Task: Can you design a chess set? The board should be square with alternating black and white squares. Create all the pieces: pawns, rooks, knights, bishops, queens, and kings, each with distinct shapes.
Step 2114:
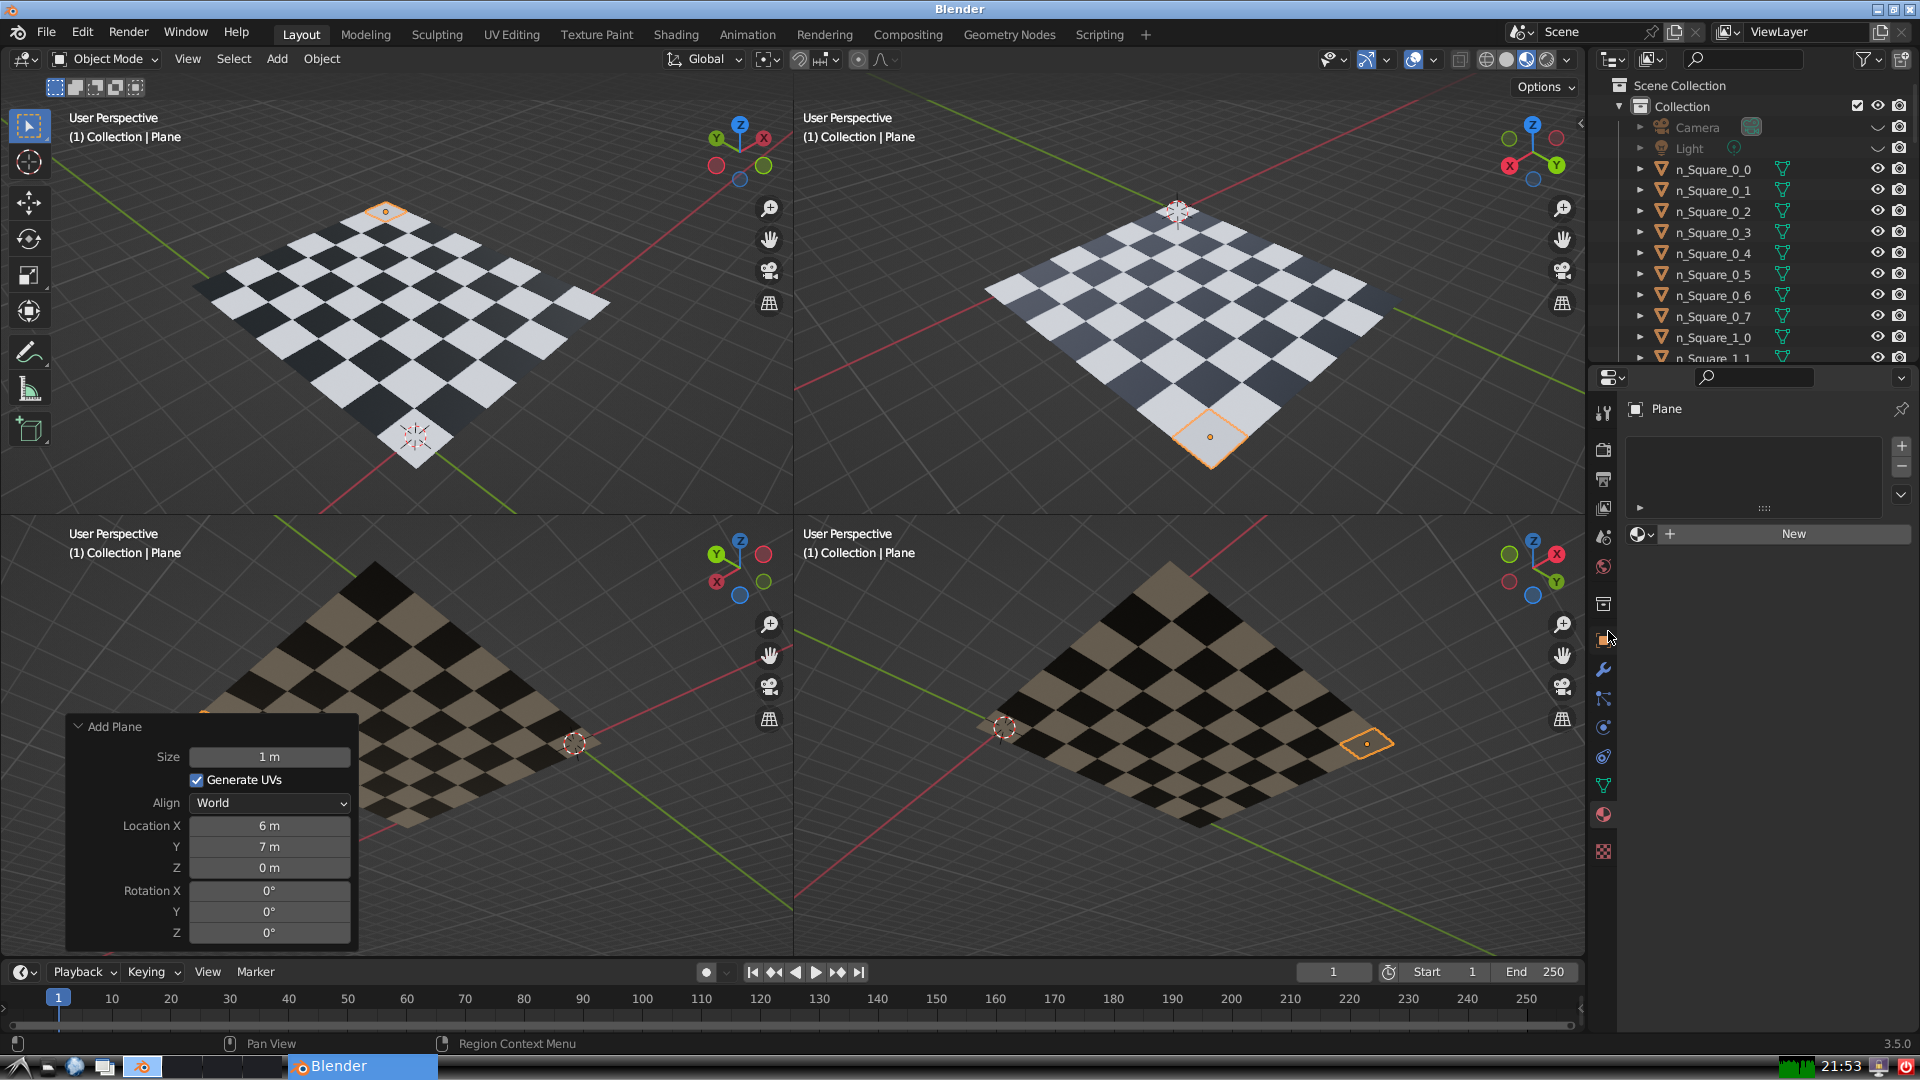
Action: click: no